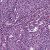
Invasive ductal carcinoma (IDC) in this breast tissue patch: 1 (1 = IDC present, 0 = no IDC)